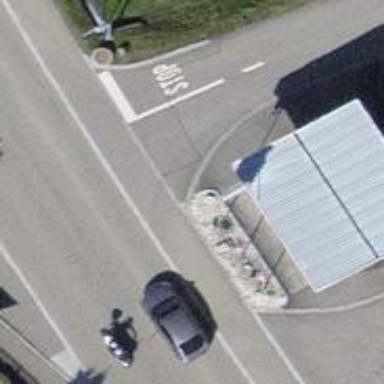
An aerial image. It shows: Fuel station with roof.